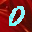
Label: 0